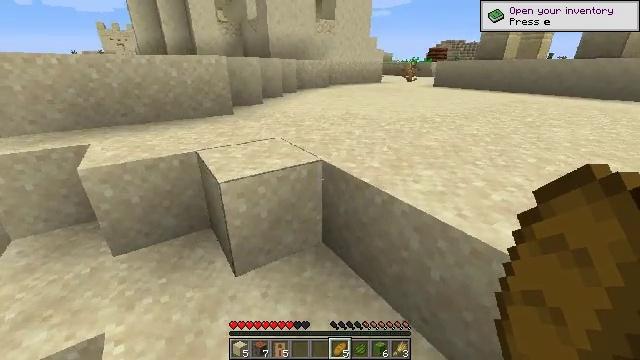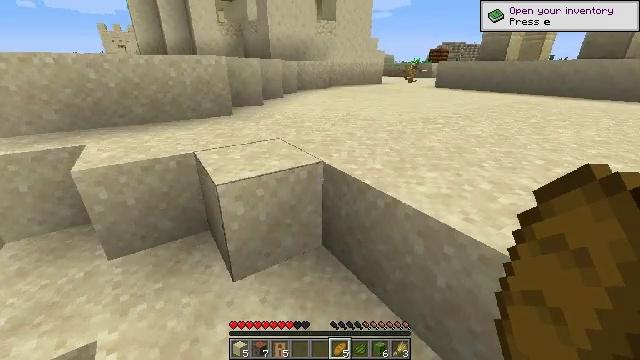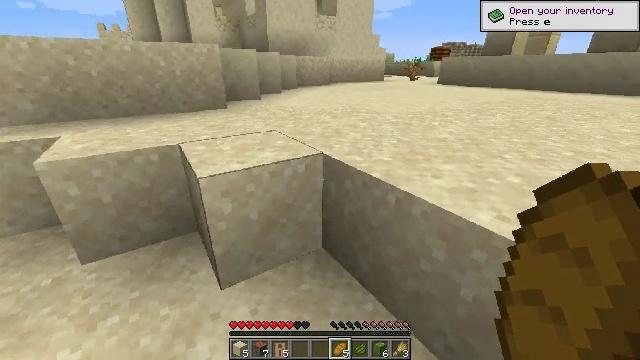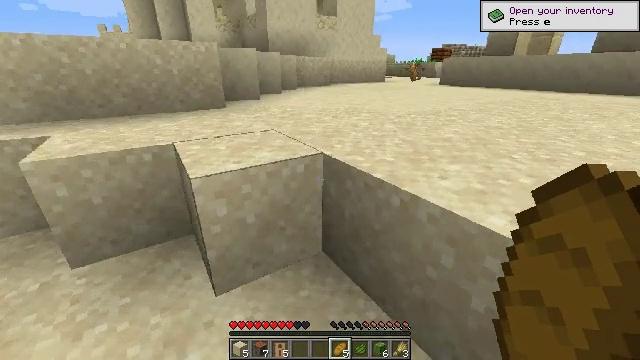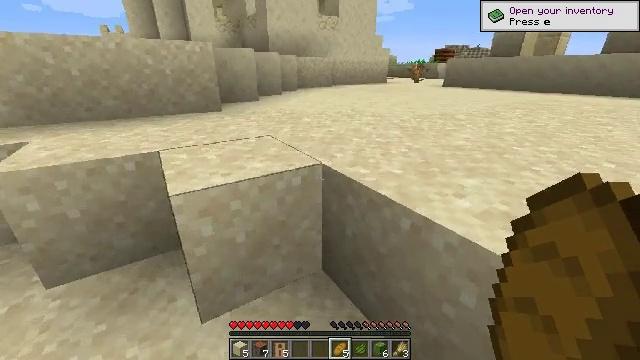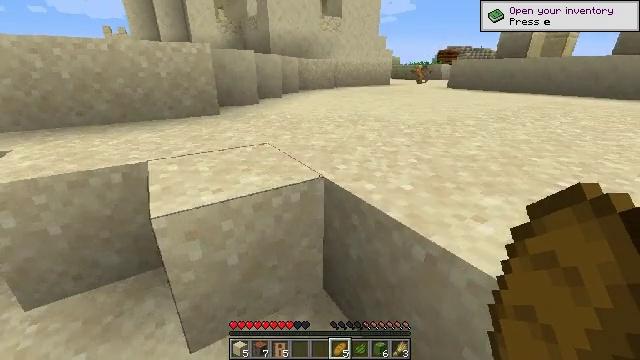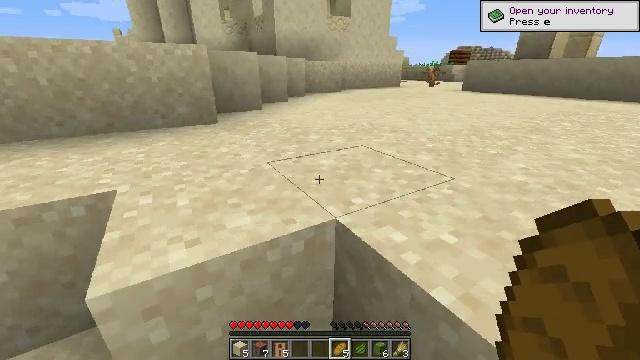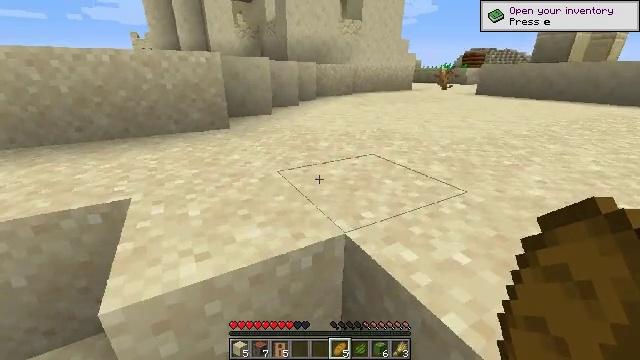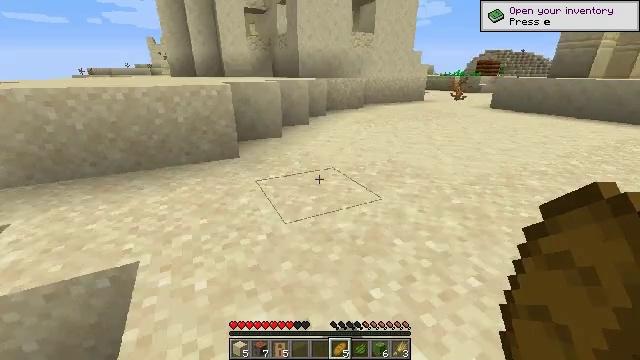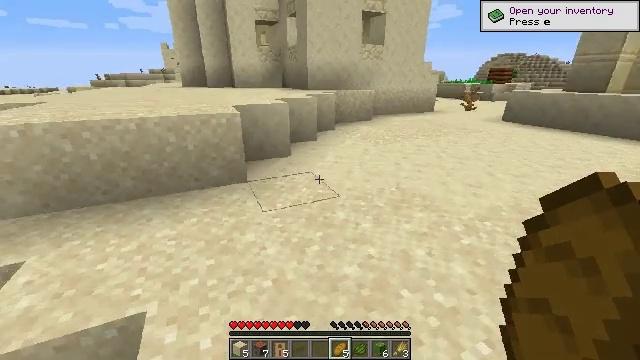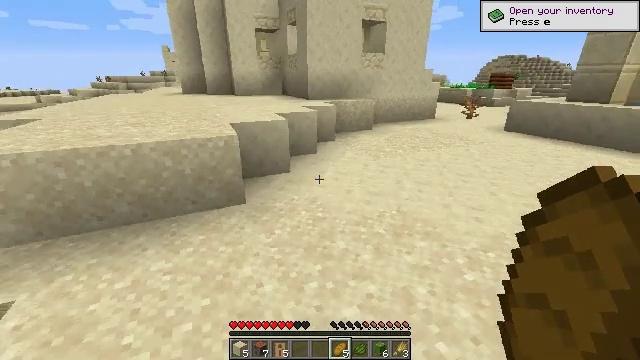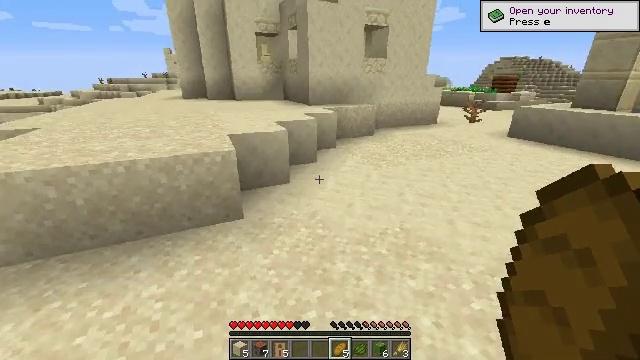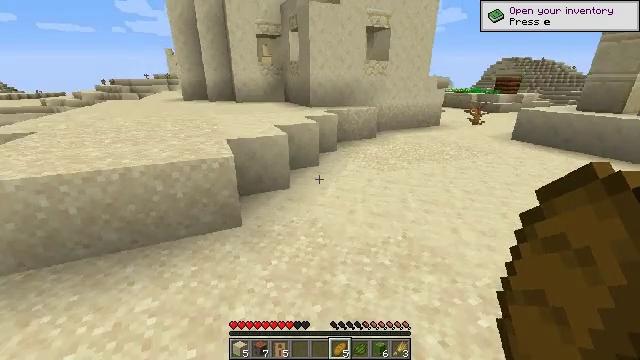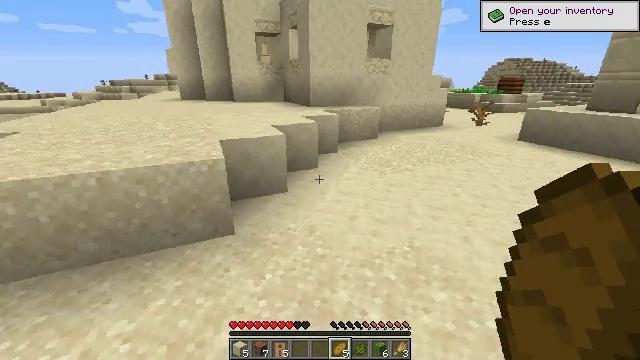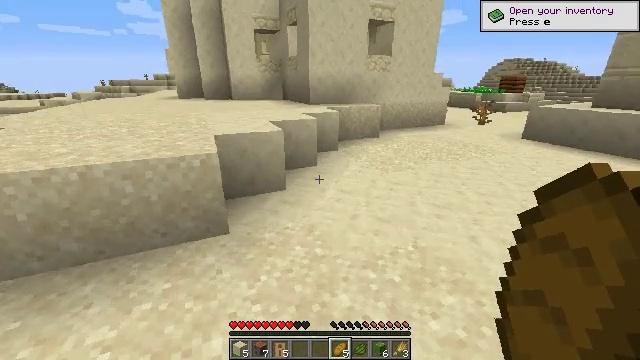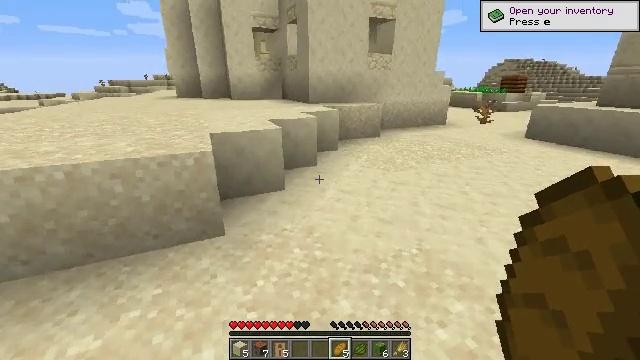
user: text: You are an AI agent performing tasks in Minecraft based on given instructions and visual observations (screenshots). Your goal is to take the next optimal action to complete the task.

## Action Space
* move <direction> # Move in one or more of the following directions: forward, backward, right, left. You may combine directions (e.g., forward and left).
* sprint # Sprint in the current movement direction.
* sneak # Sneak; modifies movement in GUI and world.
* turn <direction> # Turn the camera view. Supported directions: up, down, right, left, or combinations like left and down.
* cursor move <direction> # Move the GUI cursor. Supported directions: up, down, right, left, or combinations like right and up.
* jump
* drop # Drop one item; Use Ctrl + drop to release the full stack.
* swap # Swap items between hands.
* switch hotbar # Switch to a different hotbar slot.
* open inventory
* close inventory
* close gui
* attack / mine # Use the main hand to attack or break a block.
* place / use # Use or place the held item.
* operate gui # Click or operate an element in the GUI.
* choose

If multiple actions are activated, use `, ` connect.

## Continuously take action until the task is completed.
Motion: motion action
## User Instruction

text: Break the lime bed to pick it up.
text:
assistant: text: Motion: move forward
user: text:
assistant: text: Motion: move forward
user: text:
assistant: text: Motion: move forward
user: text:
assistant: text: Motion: move forward
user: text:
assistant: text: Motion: move forward
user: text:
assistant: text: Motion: move forward, turn left
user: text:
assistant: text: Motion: move forward, turn left, jump
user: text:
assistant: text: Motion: move forward, turn left, jump
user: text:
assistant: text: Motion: move forward, turn left, jump
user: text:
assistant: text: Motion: move forward, jump
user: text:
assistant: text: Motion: move forward
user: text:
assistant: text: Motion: move forward
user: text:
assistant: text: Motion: move forward
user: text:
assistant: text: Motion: move forward
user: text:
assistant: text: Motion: move forward
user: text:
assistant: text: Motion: move forward
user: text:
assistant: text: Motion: move forward
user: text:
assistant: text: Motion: move forward
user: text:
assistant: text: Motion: move forward and move right
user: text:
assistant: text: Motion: move forward and move right, turn left
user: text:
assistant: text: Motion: move forward and move right, turn left
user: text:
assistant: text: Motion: move forward and move right, turn left
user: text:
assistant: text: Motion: move forward and move right, turn left
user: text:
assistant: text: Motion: move forward and move right, turn left
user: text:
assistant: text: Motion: move forward and move right, turn left
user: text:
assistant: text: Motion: move forward, turn left
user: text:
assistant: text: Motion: move forward, turn left and up
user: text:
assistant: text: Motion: move forward, turn left
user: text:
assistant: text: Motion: move forward, turn left
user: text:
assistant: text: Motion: move forward